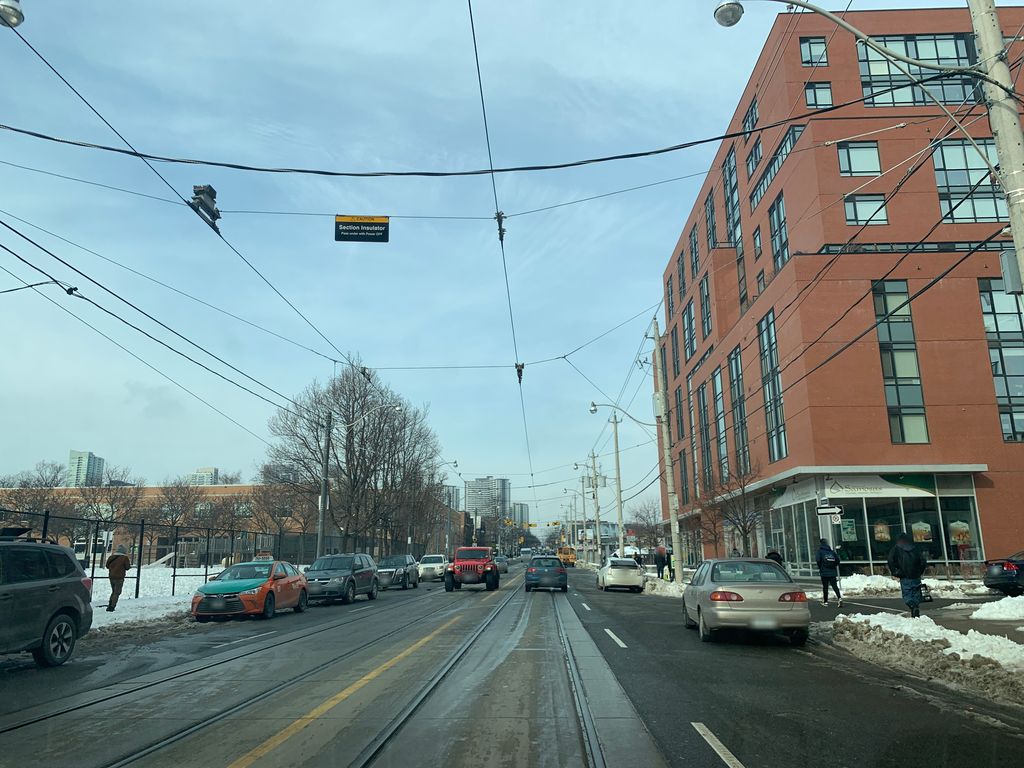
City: toronto